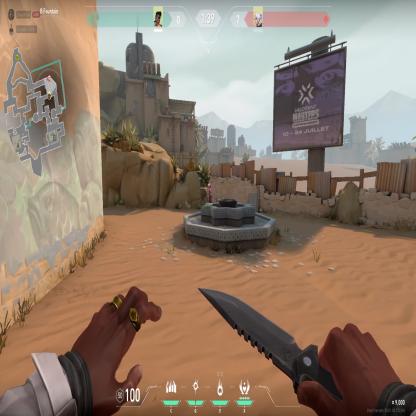
Label: enemy